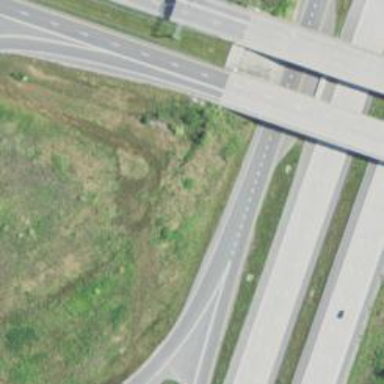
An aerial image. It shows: Motorway junction.